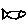
Label: fish